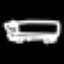
Label: bed